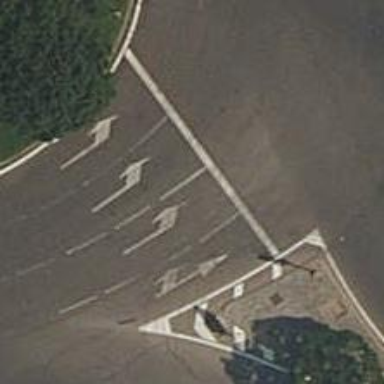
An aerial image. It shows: Road with traffic signals.